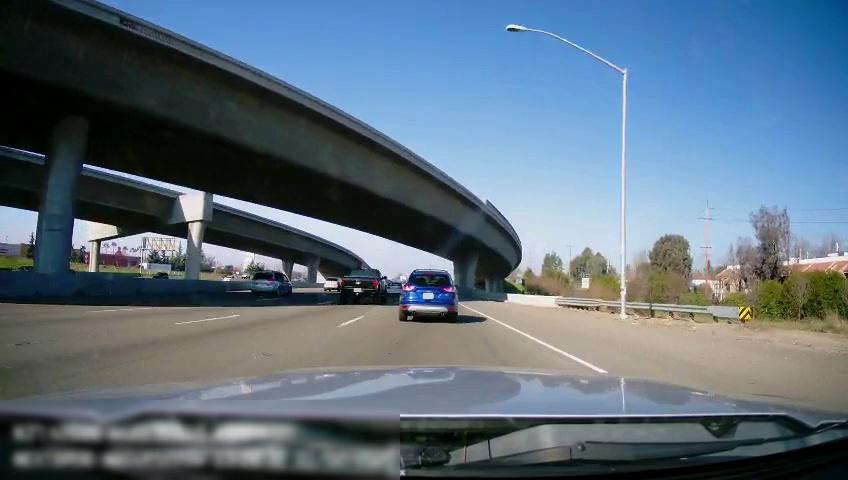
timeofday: Day
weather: Sunny
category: Drivable Space
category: Vehicles | SUV
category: Vehicles | Truck
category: Vehicles | Van
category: Vehicles | SUV
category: Lanes | Current Lane
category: Lanes | Current Lane
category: Lanes | Alternate Lane
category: Lanes | Alternate Lane
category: Traffic | Signs